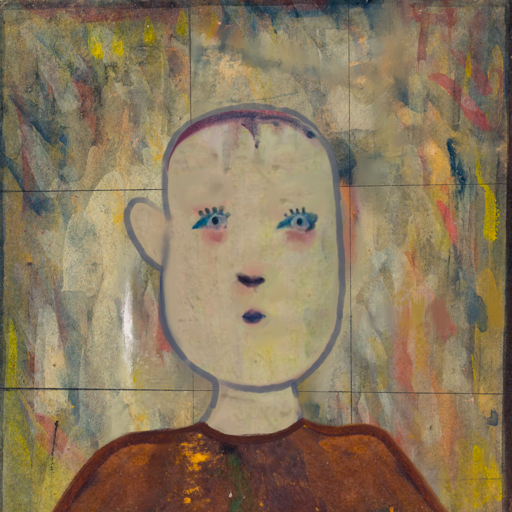
Background: GypsyMother, Head And Neck Front: Hill_Girl, Face Front: Hill_Girl, Bust: Comrade, Hair Front: Blank, Head Accessory: Blank, Second Necklace: Blank, Necklace: Blank, Baby: Blank